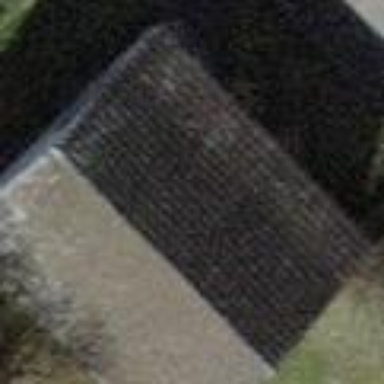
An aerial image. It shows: Shed.